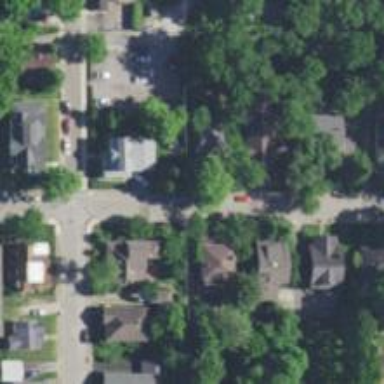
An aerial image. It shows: Alley classified as service road.